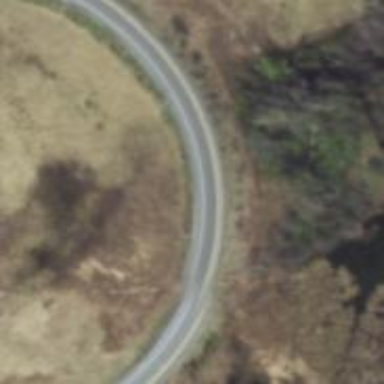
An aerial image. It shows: Trunk link highway.